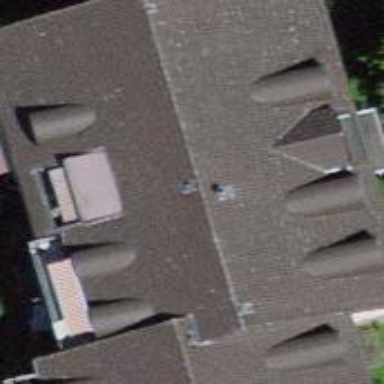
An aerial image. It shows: Gabled roof apartments building.